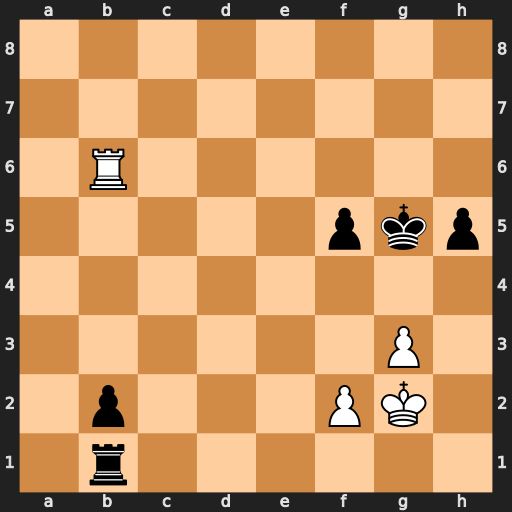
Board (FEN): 8/8/1R6/5pkp/8/6P1/1p3PK1/1r6
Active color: w
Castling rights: -
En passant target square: -
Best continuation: f4+ Kg4 Rg6#